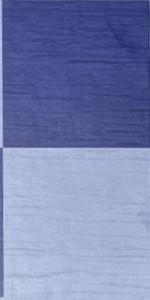
Label: Empty